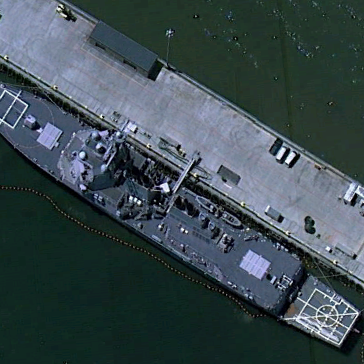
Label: Arleigh_Burke-class_destroyer